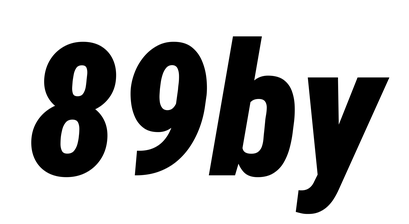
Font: Roboto-Italic_Condensed_Black_Italic